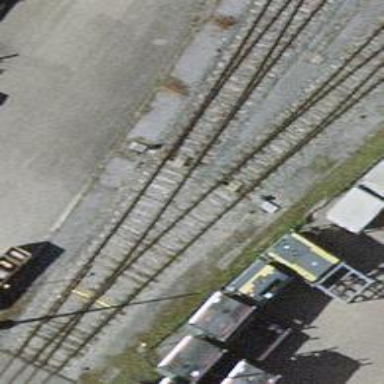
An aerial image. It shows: Railway switch.